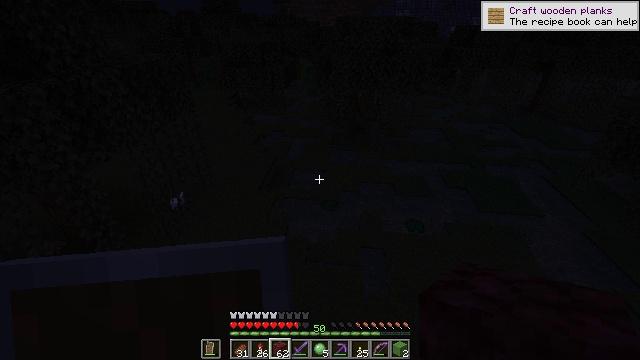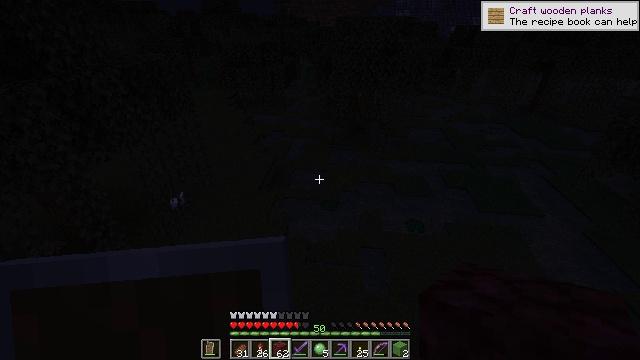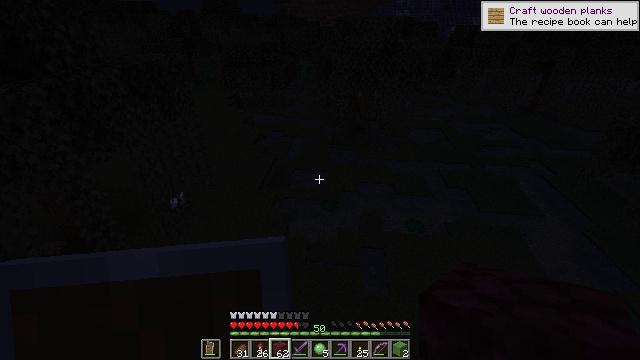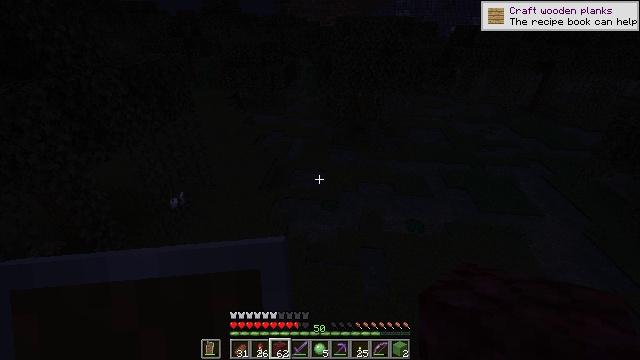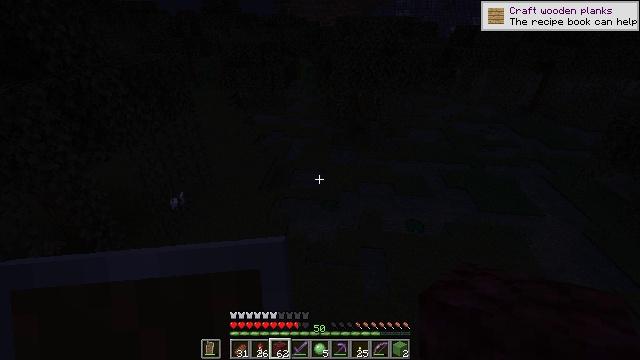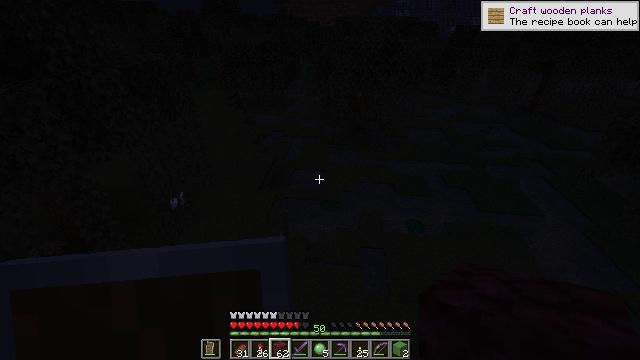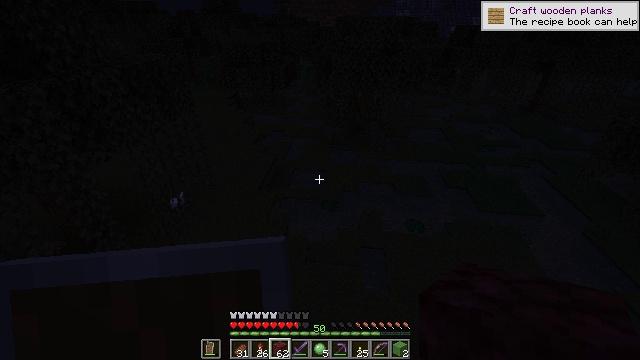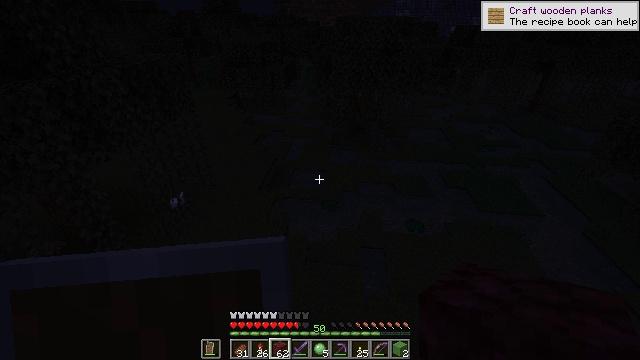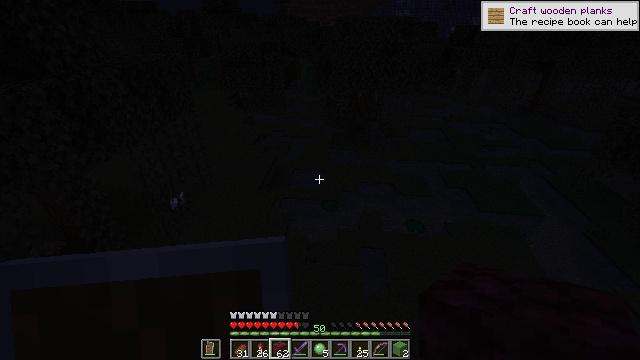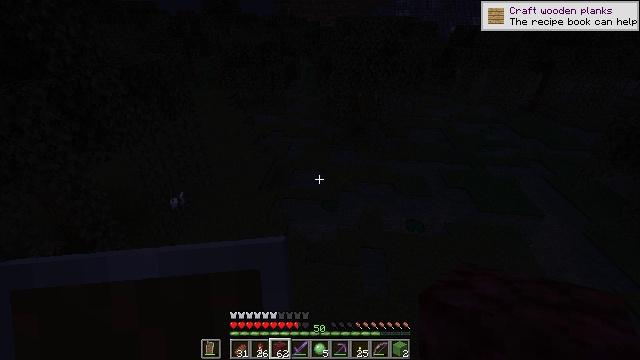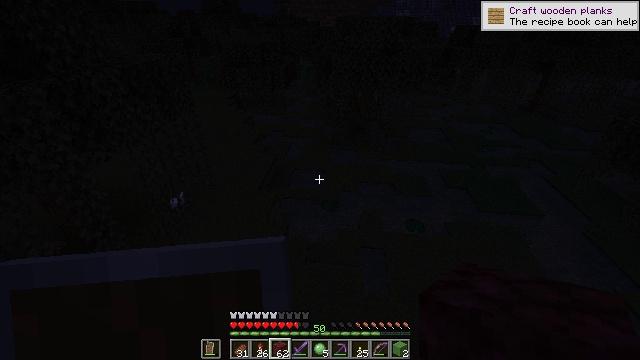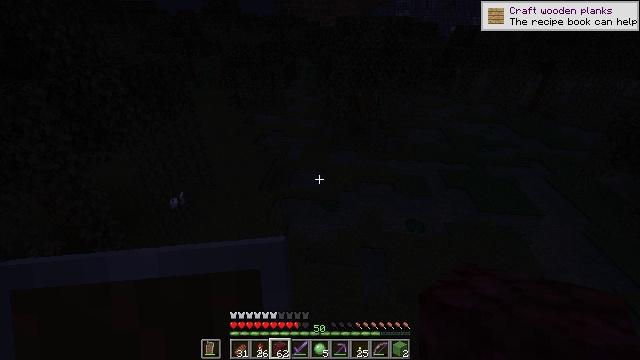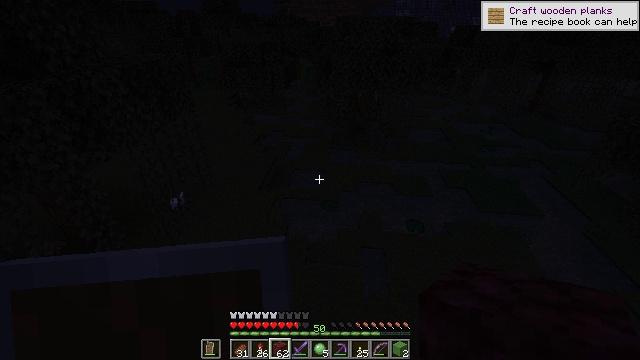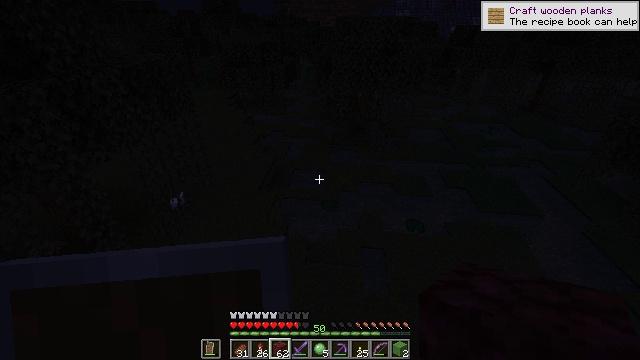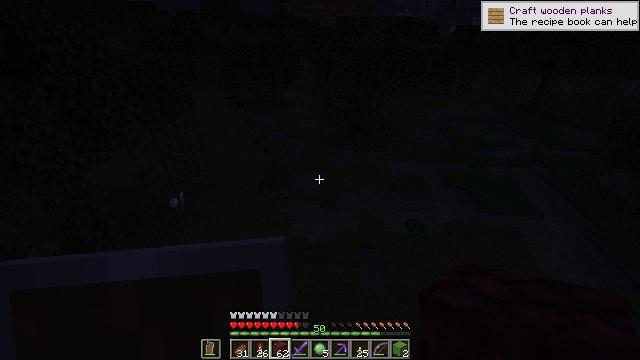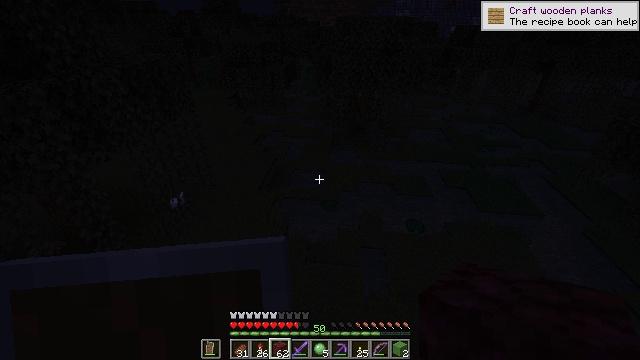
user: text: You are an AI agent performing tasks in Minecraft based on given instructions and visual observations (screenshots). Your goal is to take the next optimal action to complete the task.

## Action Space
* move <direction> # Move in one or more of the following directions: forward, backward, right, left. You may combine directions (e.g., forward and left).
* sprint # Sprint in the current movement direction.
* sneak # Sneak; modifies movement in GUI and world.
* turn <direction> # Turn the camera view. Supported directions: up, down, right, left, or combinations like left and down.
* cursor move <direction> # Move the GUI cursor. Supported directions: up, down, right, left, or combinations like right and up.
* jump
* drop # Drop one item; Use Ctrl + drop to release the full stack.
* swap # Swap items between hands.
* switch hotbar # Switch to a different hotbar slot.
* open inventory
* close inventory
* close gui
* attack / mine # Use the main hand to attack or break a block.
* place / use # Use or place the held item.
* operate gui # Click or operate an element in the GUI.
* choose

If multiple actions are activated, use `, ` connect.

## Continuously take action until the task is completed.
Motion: motion action
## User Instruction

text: Kill enemies.
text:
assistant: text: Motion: sneak
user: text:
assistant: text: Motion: sneak
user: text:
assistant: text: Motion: sneak
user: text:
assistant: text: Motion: sneak
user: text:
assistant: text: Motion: sneak
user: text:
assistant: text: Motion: sneak
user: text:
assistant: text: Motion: sneak
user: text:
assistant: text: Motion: sneak
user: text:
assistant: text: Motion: sneak
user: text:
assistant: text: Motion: sneak
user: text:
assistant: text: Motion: sneak
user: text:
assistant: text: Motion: sneak
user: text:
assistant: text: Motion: sneak
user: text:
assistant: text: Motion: sneak
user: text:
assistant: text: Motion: sneak
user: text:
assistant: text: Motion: sneak
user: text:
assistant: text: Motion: sneak
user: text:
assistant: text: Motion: sneak
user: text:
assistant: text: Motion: sneak
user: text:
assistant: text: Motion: sneak
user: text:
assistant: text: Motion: sneak
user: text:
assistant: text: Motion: sneak
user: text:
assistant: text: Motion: sneak
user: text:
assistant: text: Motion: sneak
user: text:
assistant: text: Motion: sneak
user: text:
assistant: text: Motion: sneak
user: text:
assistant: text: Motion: sneak
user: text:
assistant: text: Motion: sneak
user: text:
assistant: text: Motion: sneak
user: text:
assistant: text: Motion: sneak